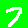
Digit: 7